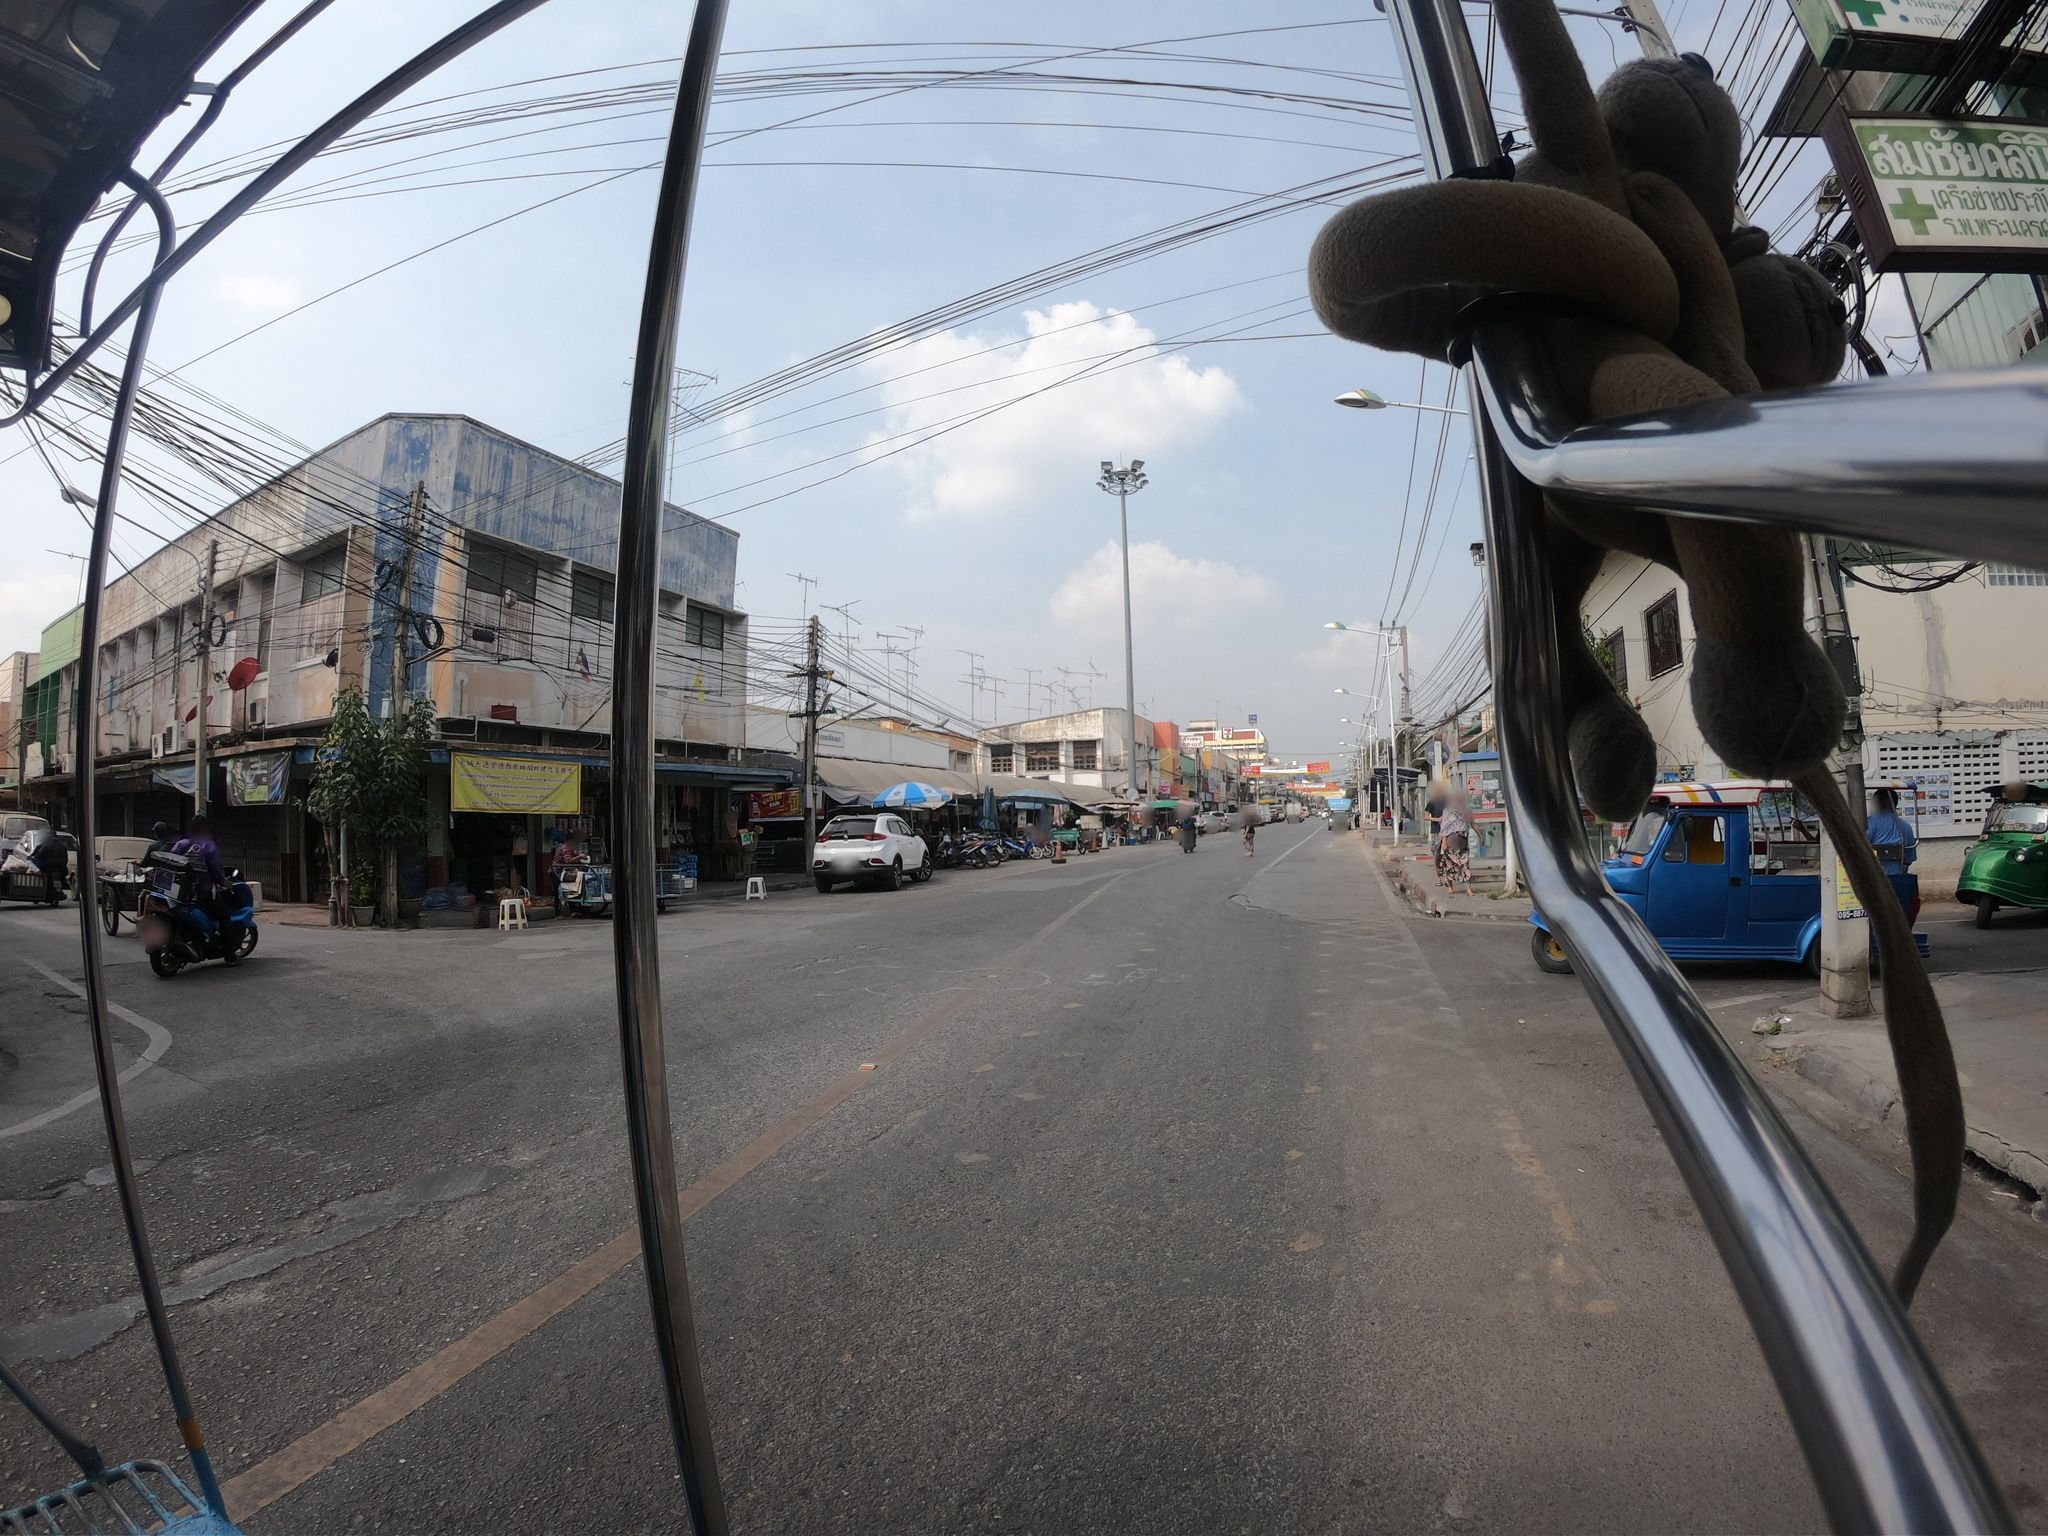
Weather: clear
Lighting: day
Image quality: good
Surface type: walking surface
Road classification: steps, path, residential
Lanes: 1
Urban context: semi-dense urban cluster
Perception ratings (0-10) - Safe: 5.8, Lively: 6.02, Beautiful: 3.31, Boring: 7.67, Depressing: 3.39, Wealthy: 4.21